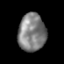
Tissue: prostate
Cell type: Endothelial cells
Senescence score: 0.2657
Nuclear area (px): 1018
Mean DAPI intensity: 128.148